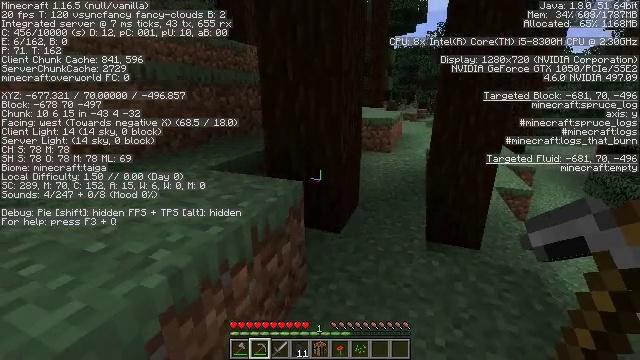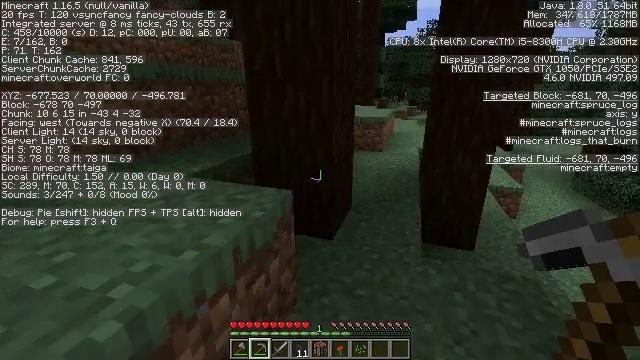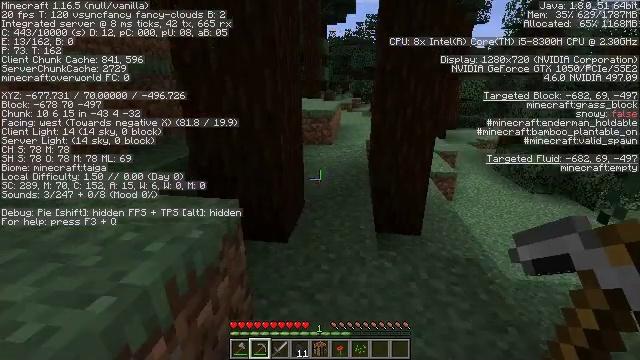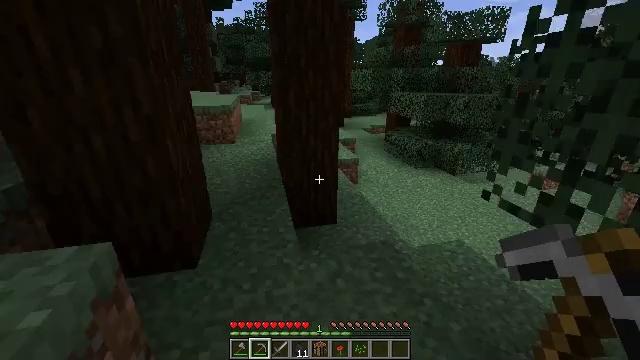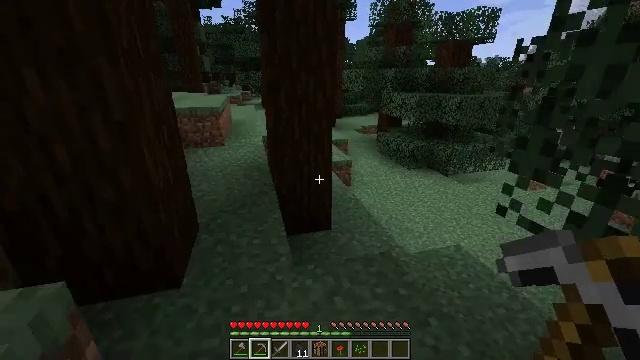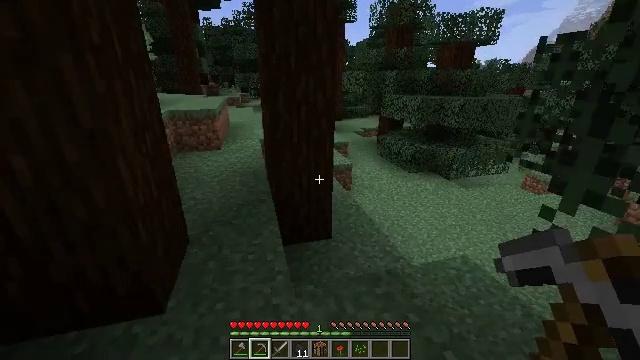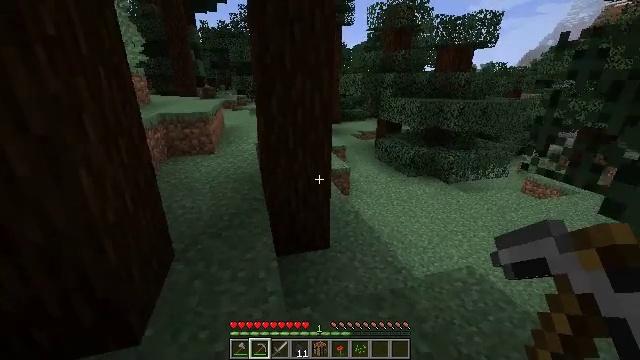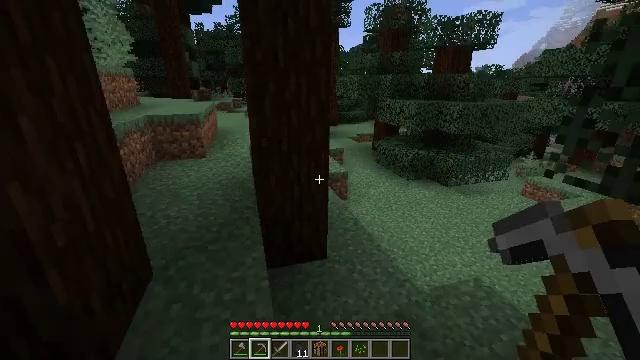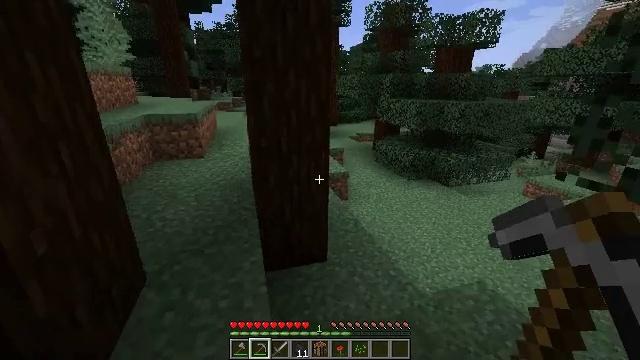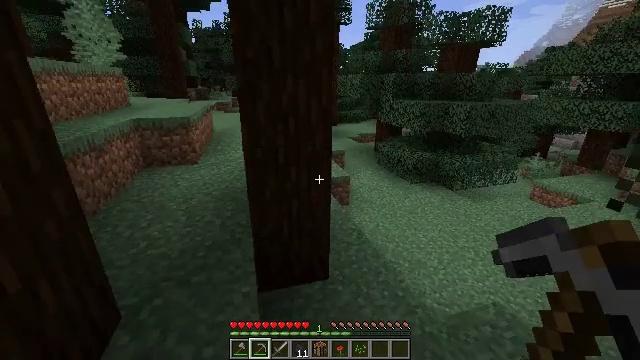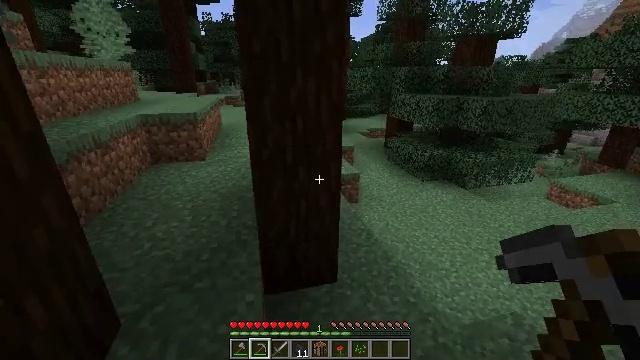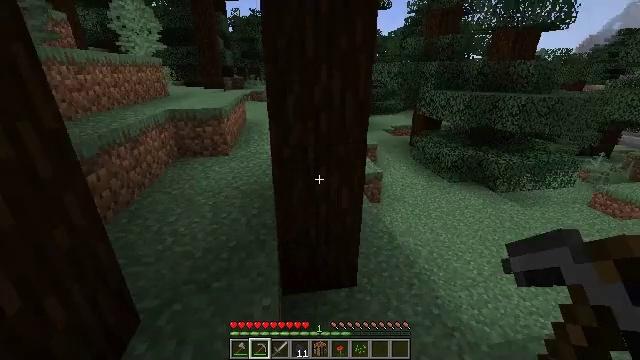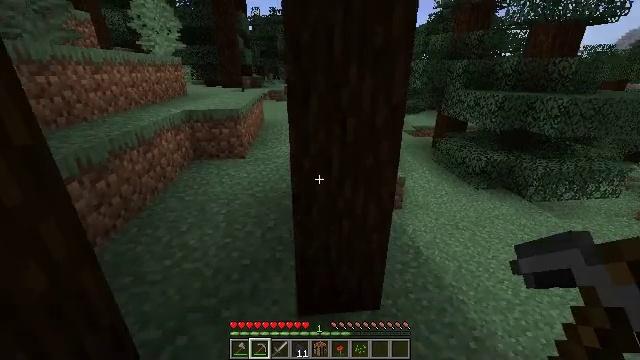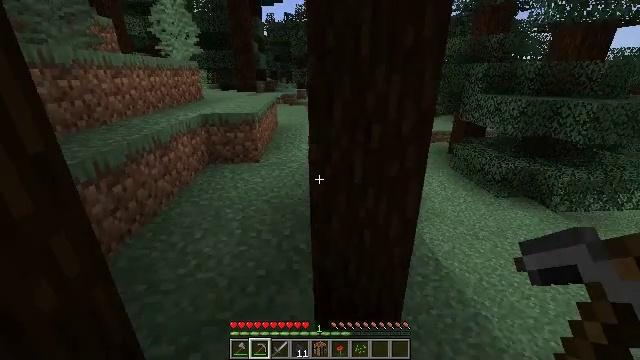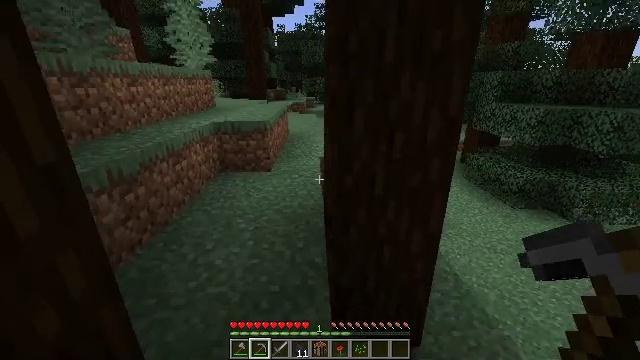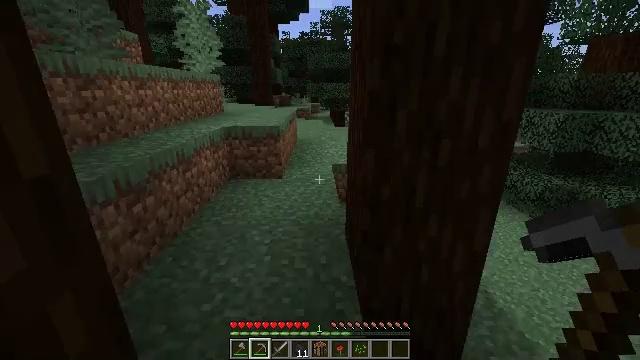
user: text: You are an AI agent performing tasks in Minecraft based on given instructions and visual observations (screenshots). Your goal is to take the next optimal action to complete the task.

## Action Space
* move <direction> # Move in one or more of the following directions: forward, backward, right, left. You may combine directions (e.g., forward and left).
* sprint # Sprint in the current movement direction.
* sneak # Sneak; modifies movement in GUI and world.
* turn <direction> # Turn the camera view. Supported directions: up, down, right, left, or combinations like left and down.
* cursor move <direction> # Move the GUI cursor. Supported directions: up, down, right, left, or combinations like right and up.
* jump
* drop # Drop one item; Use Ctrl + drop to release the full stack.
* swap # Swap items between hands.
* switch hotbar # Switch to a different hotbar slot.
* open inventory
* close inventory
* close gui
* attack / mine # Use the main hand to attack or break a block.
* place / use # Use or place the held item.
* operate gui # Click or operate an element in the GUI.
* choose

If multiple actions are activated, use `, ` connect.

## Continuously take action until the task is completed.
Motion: motion action
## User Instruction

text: Attack the large fern to gather it.
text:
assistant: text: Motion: move forward, turn right
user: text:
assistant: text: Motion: move forward, turn right and down
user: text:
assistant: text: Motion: move forward, turn right and down
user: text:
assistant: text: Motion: move forward, turn right
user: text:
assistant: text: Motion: move forward
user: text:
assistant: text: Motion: move forward
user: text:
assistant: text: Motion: move forward
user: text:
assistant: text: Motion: move forward
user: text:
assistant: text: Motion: move forward
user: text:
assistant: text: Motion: move forward, turn left and down
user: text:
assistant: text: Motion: move forward, turn left
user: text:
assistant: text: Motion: move forward and move left, turn left
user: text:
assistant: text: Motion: move forward and move left, turn left
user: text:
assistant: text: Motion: move forward and move left, turn left and up
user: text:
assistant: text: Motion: move forward and move left, turn up
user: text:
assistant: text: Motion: move forward and move left
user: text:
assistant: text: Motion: move forward and move left
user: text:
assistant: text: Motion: move forward and move left, turn up
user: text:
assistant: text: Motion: move forward and move left
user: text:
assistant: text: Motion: move forward and move left
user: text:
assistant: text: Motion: move forward and move left
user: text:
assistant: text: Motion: move forward
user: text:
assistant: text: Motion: move forward
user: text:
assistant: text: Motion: move forward
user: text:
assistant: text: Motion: move forward
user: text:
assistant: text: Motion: move forward, sprint
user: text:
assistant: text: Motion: move forward, sprint
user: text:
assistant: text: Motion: move forward, sprint
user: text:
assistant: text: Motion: move forward, sprint
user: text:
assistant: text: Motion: move forward, sprint